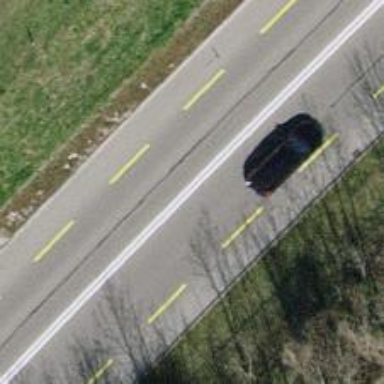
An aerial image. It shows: Primary highway with dedicated lane for cyclists.